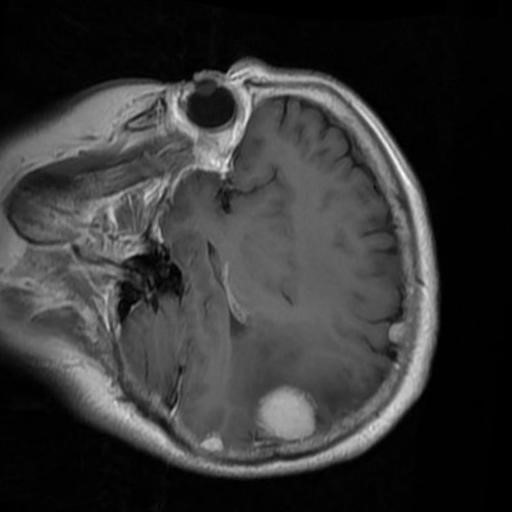
Label: brain_menin